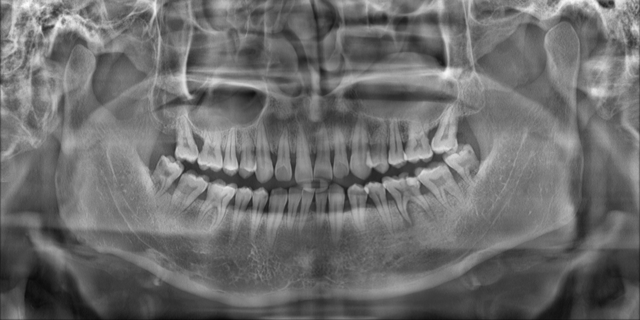
adult